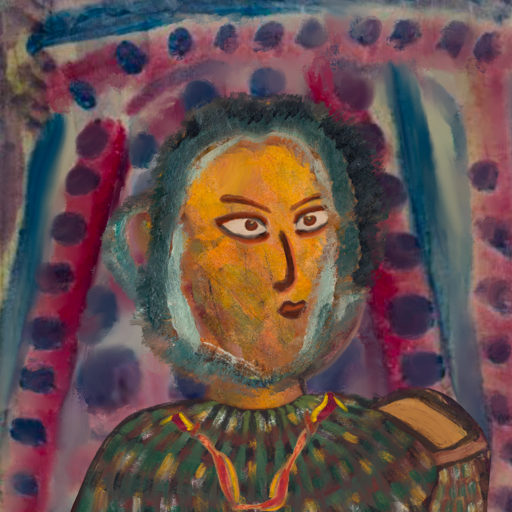
Background: HillGirl, Head And Neck Side: Gypsy_Mother, Face Side: Roy_Bahadur, Bust: After_Raid, Hair Side: Boggyland, Head Accessory: Blank, Second Necklace: Gypsy_Mother_1, Necklace: Blank, Baby: Blank